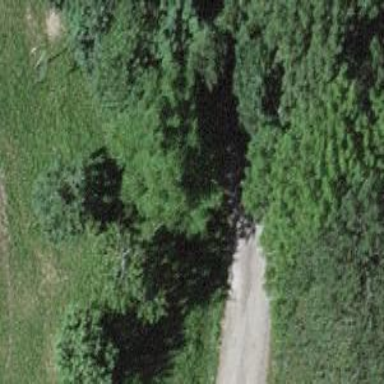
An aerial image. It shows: Well-maintained track road of grade 1.